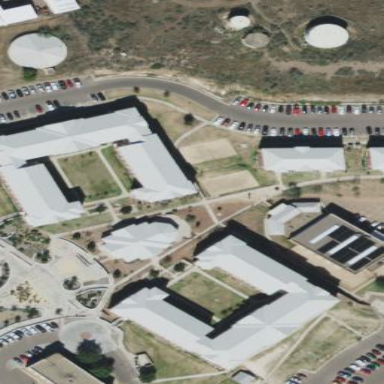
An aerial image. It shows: Dormitory building.